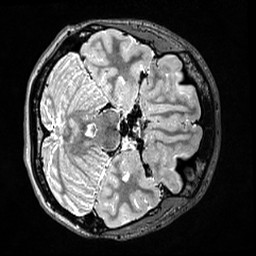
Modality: T2w
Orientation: axial
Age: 21
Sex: female
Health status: ill
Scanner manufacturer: siemens
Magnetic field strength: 3 T
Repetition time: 3.2 s
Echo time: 0.564 s